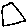
Label: square